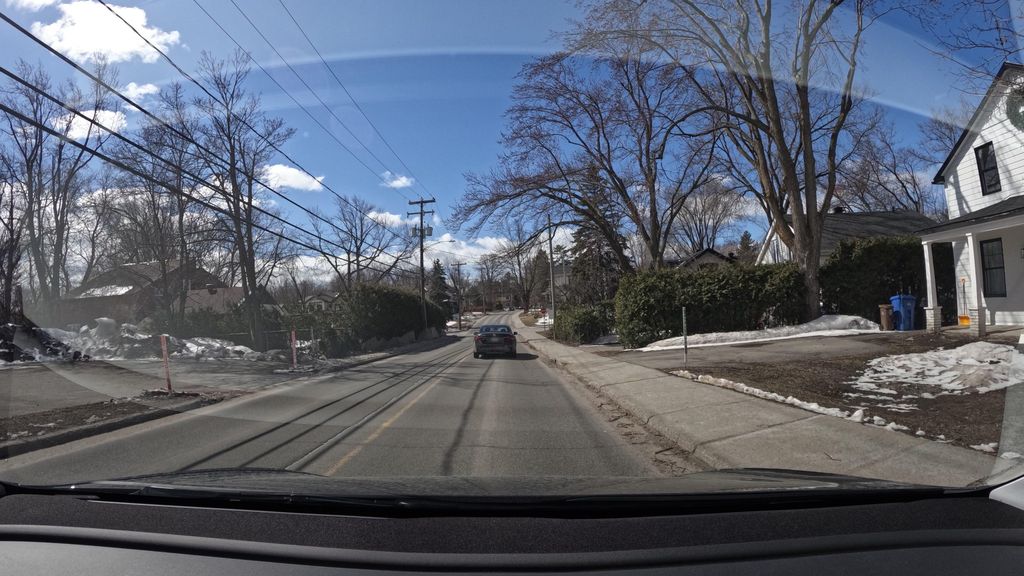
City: montreal